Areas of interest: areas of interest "Comprehensive Gymnasium"
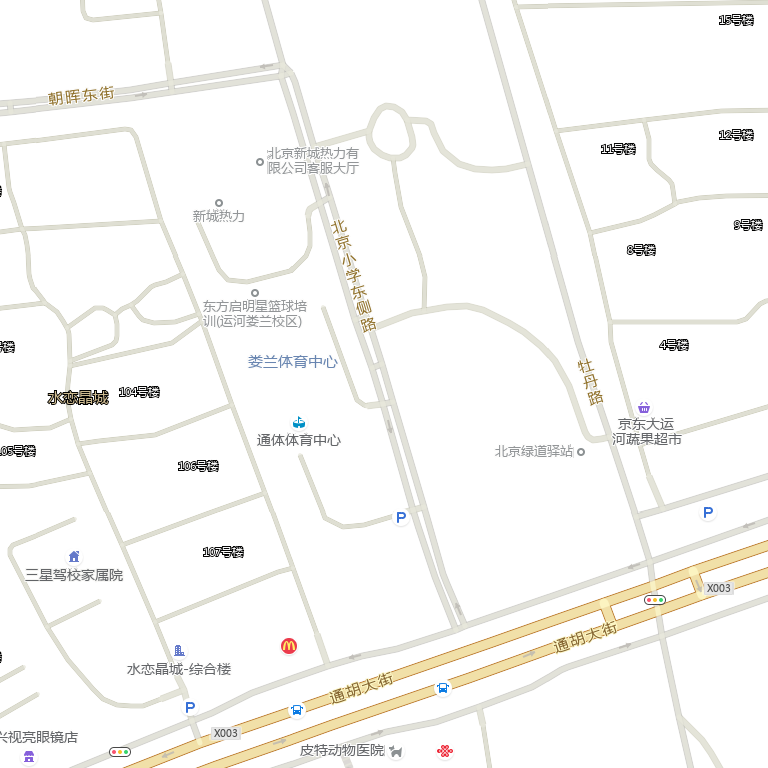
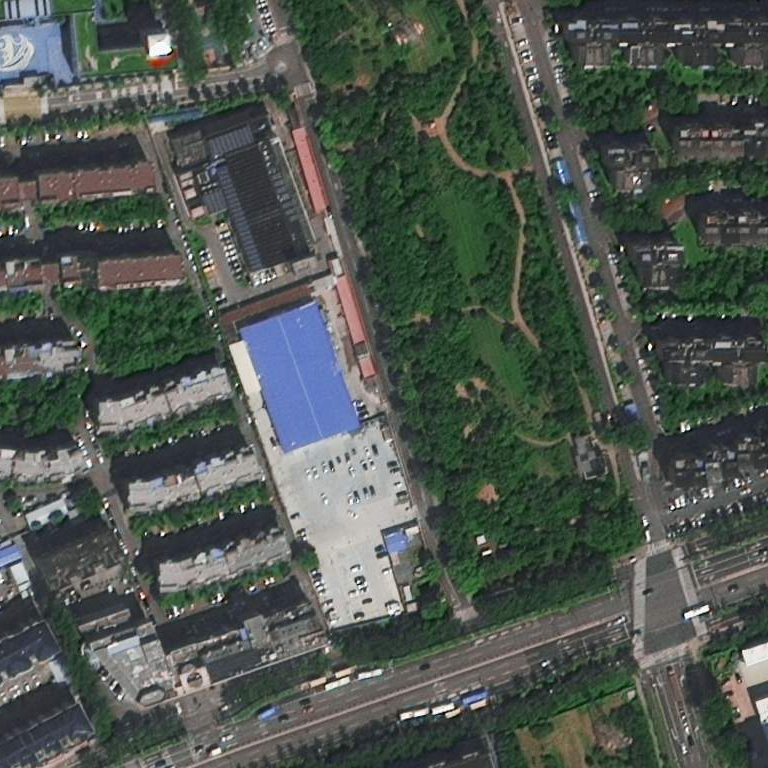